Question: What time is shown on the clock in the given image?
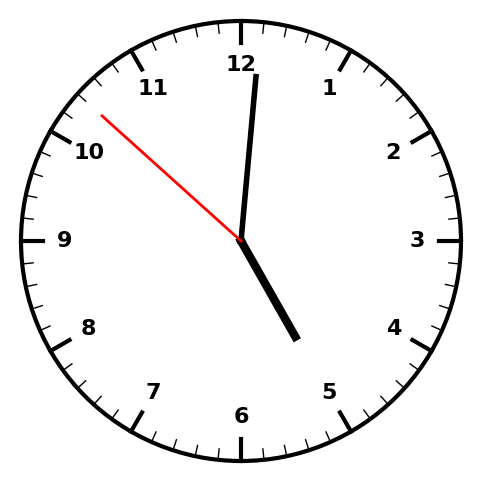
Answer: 05:00:52